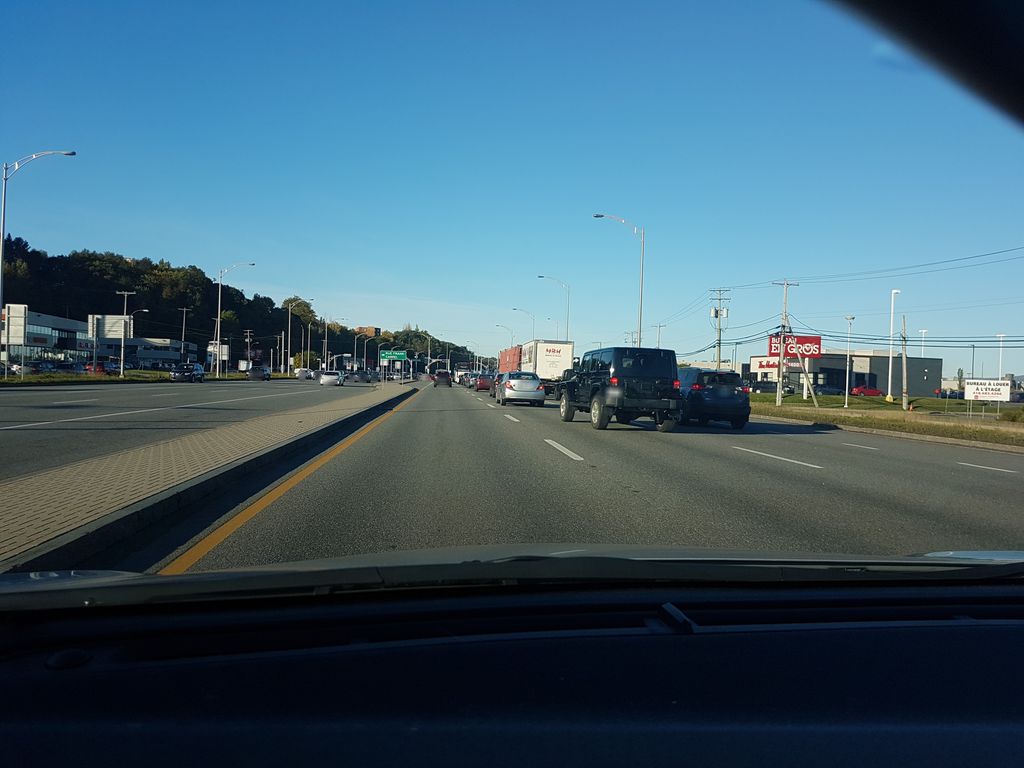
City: quebec_city